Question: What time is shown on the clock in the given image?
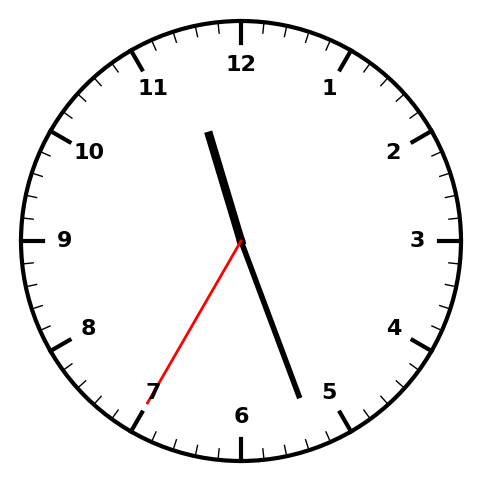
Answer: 11:26:35